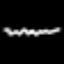
Label: squiggle